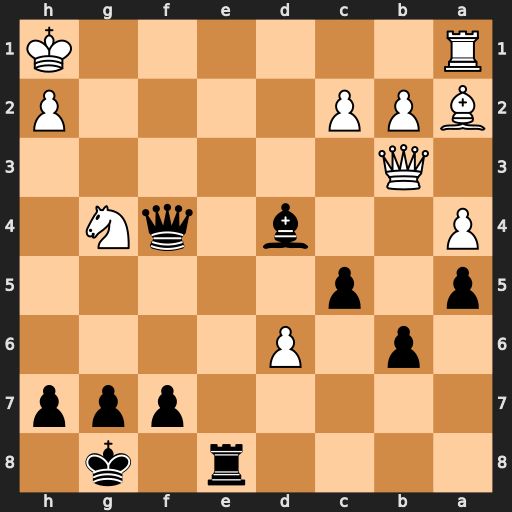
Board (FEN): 4r1k1/5ppp/1p1P4/p1p5/P2b1qN1/1Q6/BPP4P/R6K
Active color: b
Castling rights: -
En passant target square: -
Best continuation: Qe4+ Qf3 Qxf3#